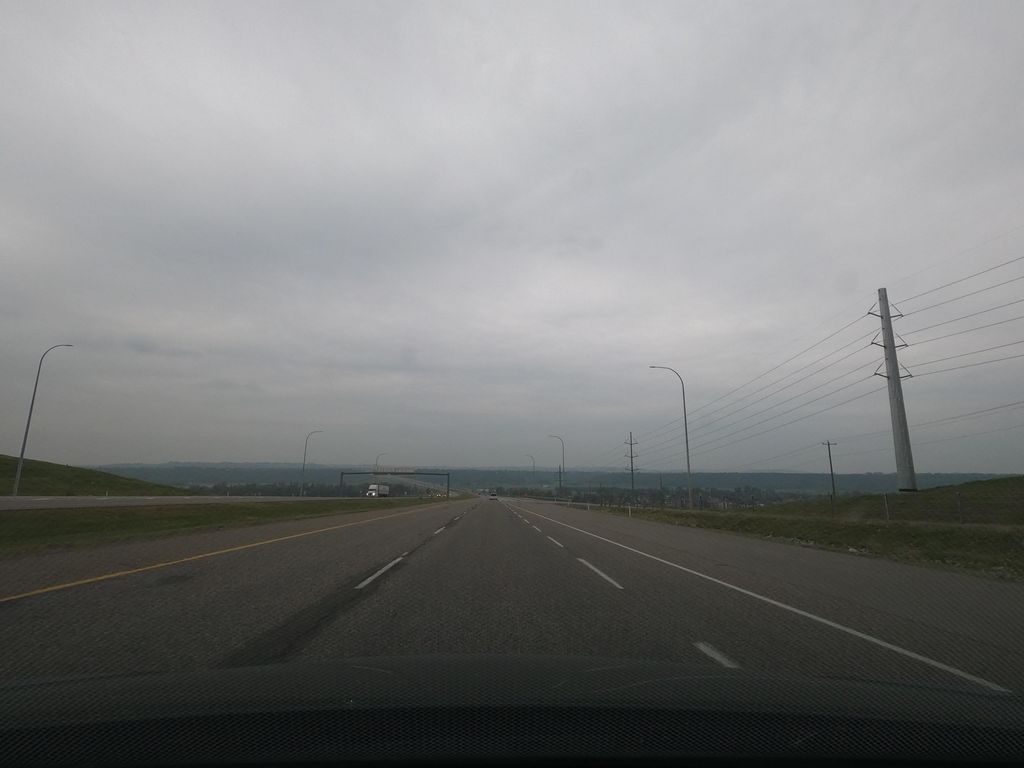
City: calgary